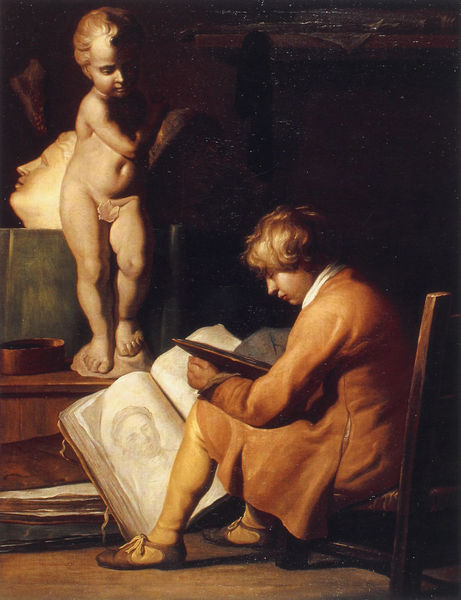
Titel: Der junge Zeichner
Künstler: Jan Lievens
Schlagwörter: dunkel, gemälde, kopf, sitzen, braun, skizze, stuhl, tisch, jacke, schale, bild, hände, portrait, porträt, haare, blatt, engel, putto, skulptur, schuhe, büste, lesen, podest, junge, strümpfe, buch, malen, betrachten, zeichnen, studium, skizzenbuch, musterbuch, abguss, antiken, lehrling, zeichenunterricht, 1750, malerlehrling